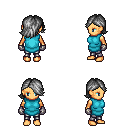
a pixel art fantasy rpg character, female body template, human, tanned skin, teal tunic, metal pants, gray swoop hairstyle, metal gloves, four views (front, back, left, right), 2x2 character sprite sheet, small pixel art, hard edges, no anti-aliasing